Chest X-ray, AP view. Patient: 32 years old, sex F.
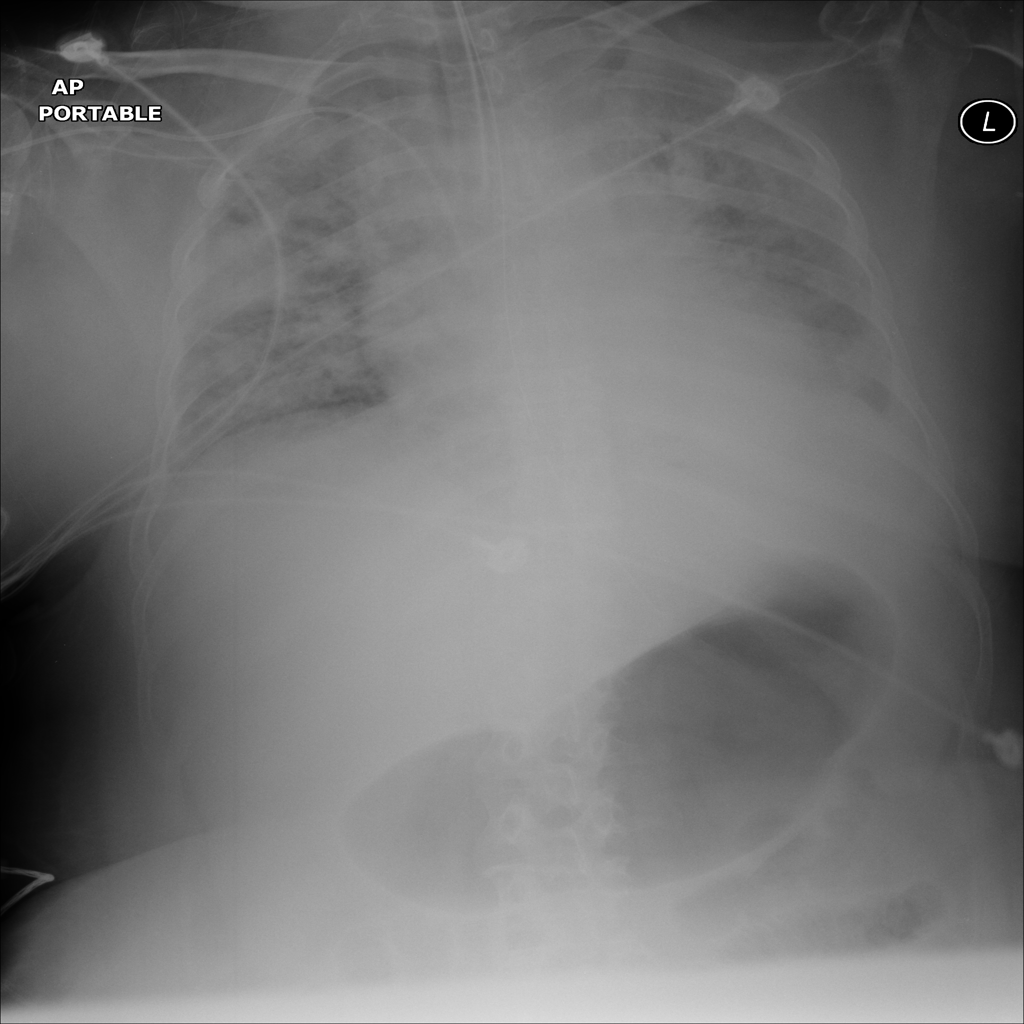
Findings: Consolidation, Infiltration